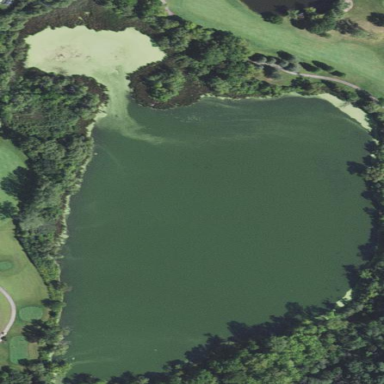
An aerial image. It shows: Pond surrounded by natural water.